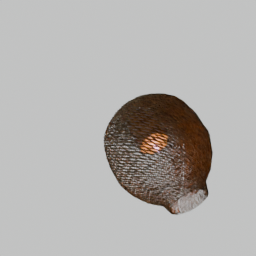
Label: lighting